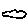
Label: cloud